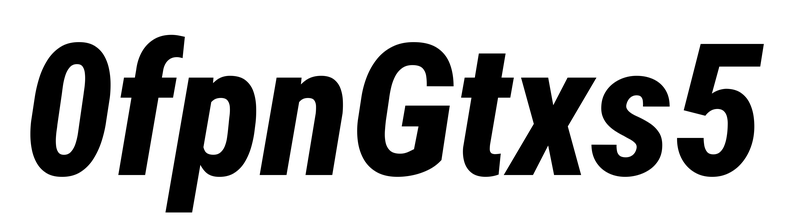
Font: Roboto-Italic_Condensed_ExtraBold_Italic